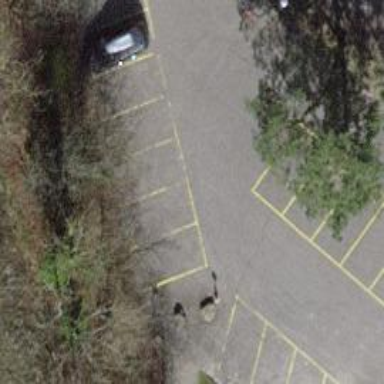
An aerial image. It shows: Asphalt parking aisle off service road.